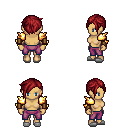
a pixel art fantasy rpg character, female body template, human, tanned skin, gold arm armor, magenta pants, brunette pixie cut hairstyle, leather bracers, white slippers, four views (front, back, left, right), 2x2 character sprite sheet, small pixel art, hard edges, no anti-aliasing